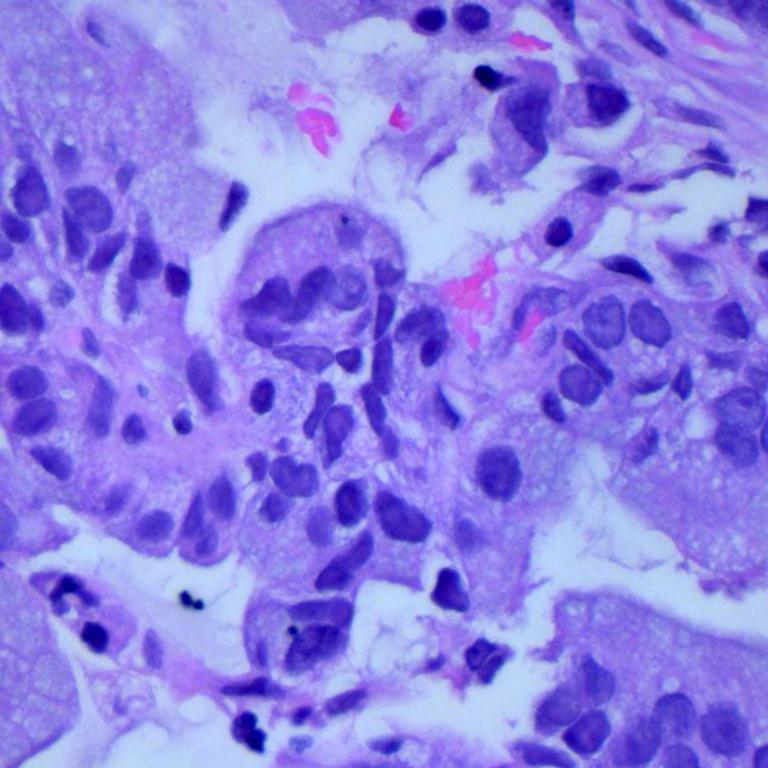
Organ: lung
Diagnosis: adenocarcinomas